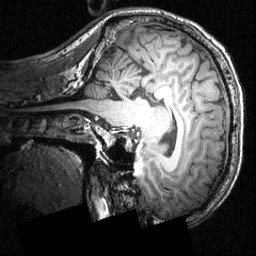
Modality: T1w
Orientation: sagittal
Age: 27
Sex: male
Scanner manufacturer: siemens
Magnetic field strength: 3.951 T
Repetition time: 1.5 s
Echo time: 0.00335 s